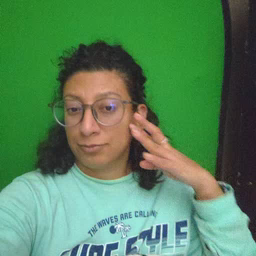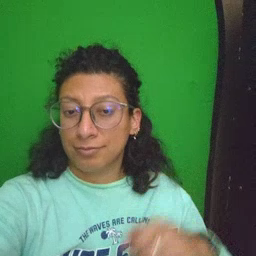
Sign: helicopter